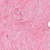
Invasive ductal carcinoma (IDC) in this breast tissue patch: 0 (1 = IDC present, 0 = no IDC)